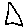
Label: triangle